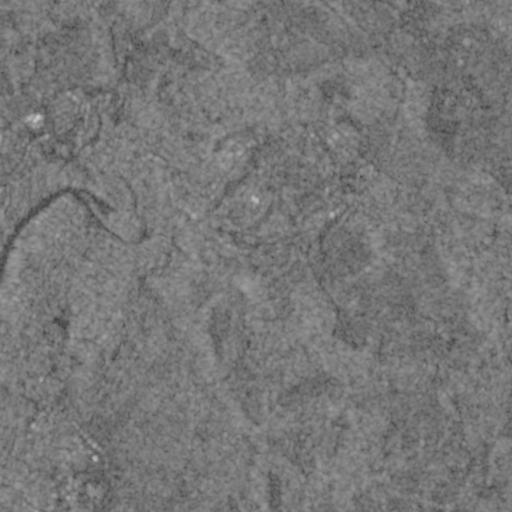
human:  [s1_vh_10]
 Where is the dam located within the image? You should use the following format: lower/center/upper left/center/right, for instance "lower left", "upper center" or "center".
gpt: The dam is located in the center left of the image.
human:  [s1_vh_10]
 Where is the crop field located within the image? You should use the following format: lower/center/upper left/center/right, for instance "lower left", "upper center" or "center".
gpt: There is no crop field in the image.

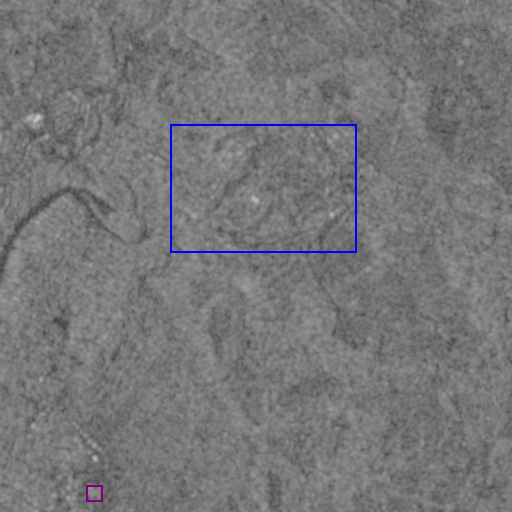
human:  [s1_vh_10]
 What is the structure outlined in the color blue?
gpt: The structure outlined in blue is a park.
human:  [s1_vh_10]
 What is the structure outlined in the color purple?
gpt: The structure outlined in purple is a building.
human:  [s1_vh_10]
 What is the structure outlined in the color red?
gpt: There is no red outline.